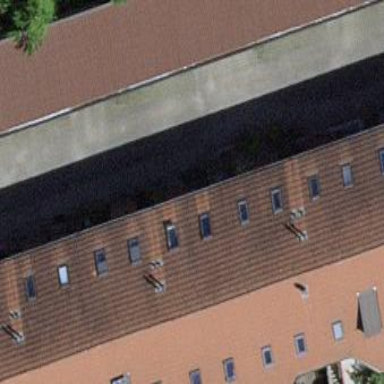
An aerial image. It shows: Terrace building.